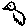
Label: bird